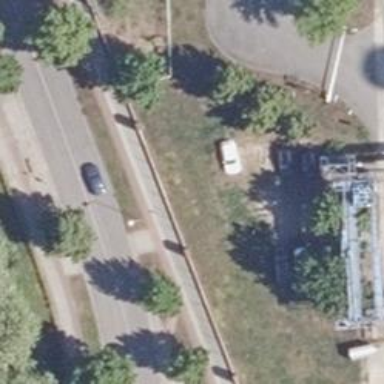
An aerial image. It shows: Cycleway.